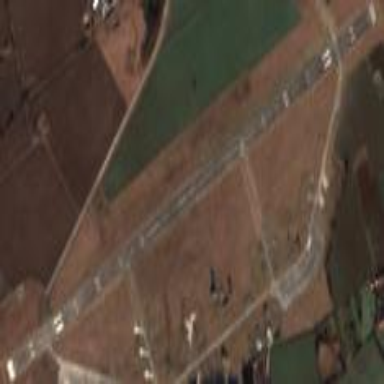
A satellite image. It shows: Concrete runway at the airport.